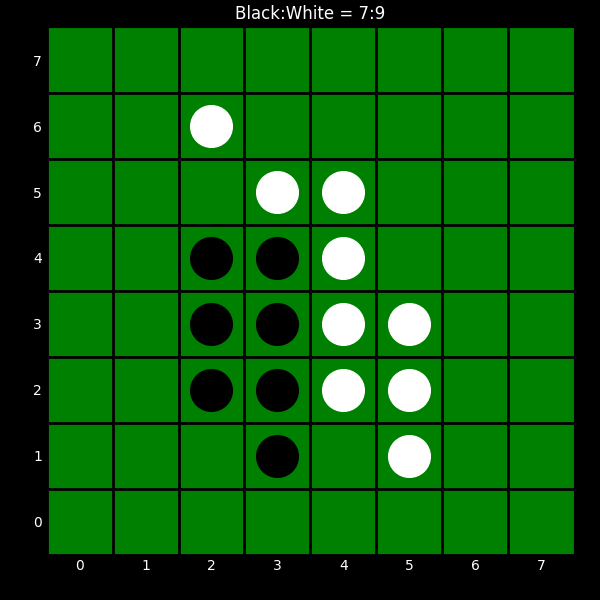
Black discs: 7
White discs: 9